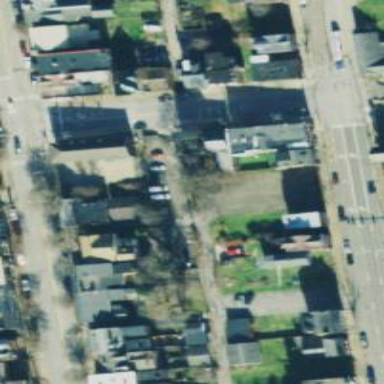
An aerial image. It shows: Alley classified as service road.